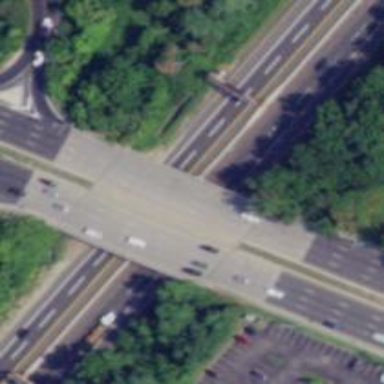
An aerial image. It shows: Trunk highway with bridge.